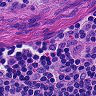
Metastatic tissue present: no